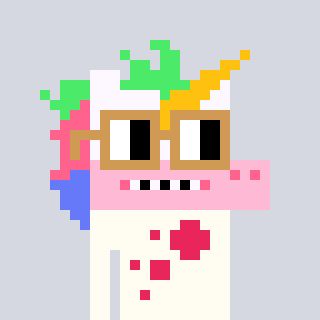
a pixel art character with square brown glasses, a unicorn-shaped head and a grayscale-colored body on a cool background